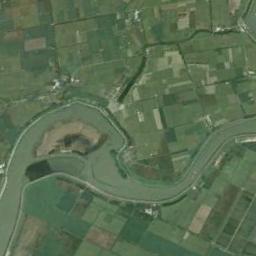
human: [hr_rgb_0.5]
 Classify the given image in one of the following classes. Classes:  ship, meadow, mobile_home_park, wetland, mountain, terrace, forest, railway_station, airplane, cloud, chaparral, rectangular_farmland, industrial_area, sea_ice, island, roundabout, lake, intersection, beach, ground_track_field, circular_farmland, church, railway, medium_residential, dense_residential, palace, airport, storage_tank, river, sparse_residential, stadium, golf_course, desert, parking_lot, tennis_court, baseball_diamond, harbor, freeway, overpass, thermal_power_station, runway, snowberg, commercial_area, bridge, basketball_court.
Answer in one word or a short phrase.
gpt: river